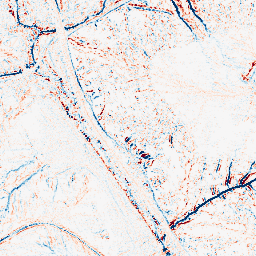
Category: edge_preserving
Decomposition family: median
Decomposition parameters: size: 5
Upsampling method: bspline
Upsampling parameters: scale: 2
Upsampling scale: 2